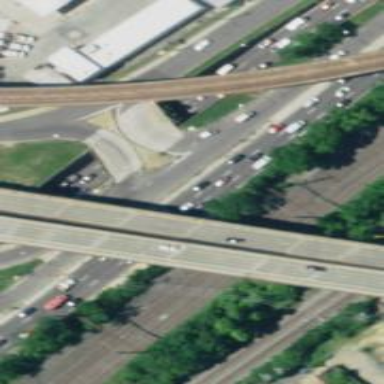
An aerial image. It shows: Motorway classified as Other Freeway and Expressway (HFCS).